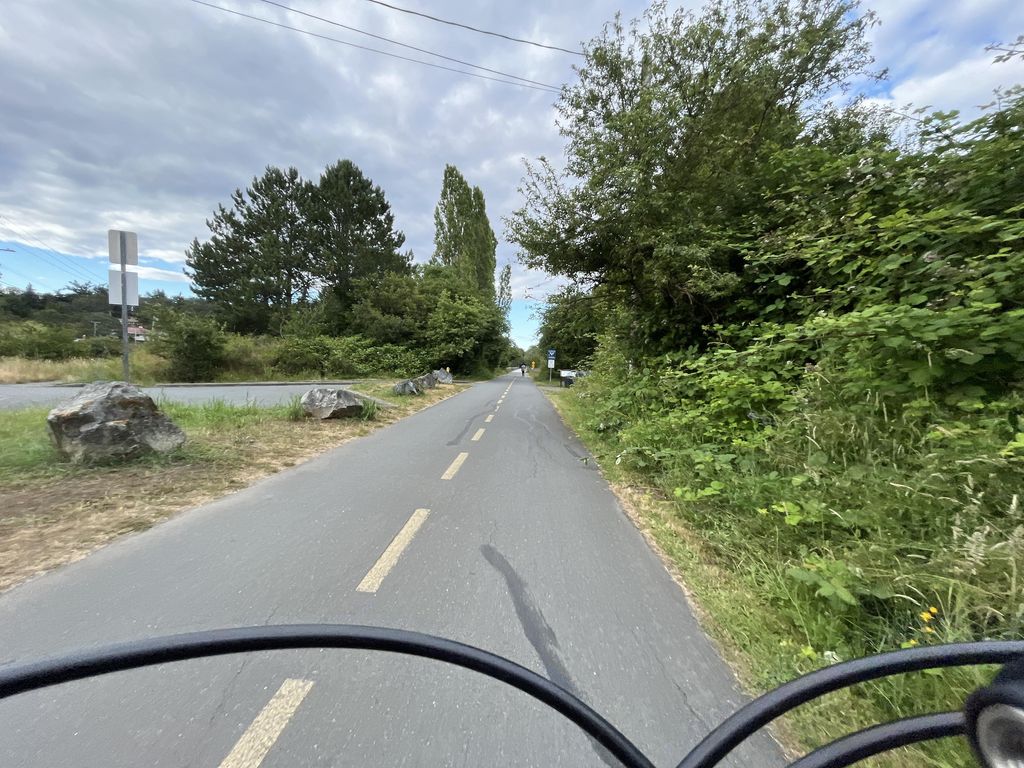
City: victoria